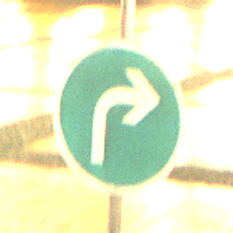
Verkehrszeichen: VorgeschriebeneFahrtrichtungRechts
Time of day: Night
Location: Outdoor (Urban)
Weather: Overcast
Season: NotSpecified
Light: Artificial